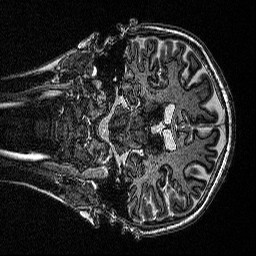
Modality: MP2RAGE
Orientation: coronal
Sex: female
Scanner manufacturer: siemens
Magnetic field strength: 3 T
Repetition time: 5 s
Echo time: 0.00292 s